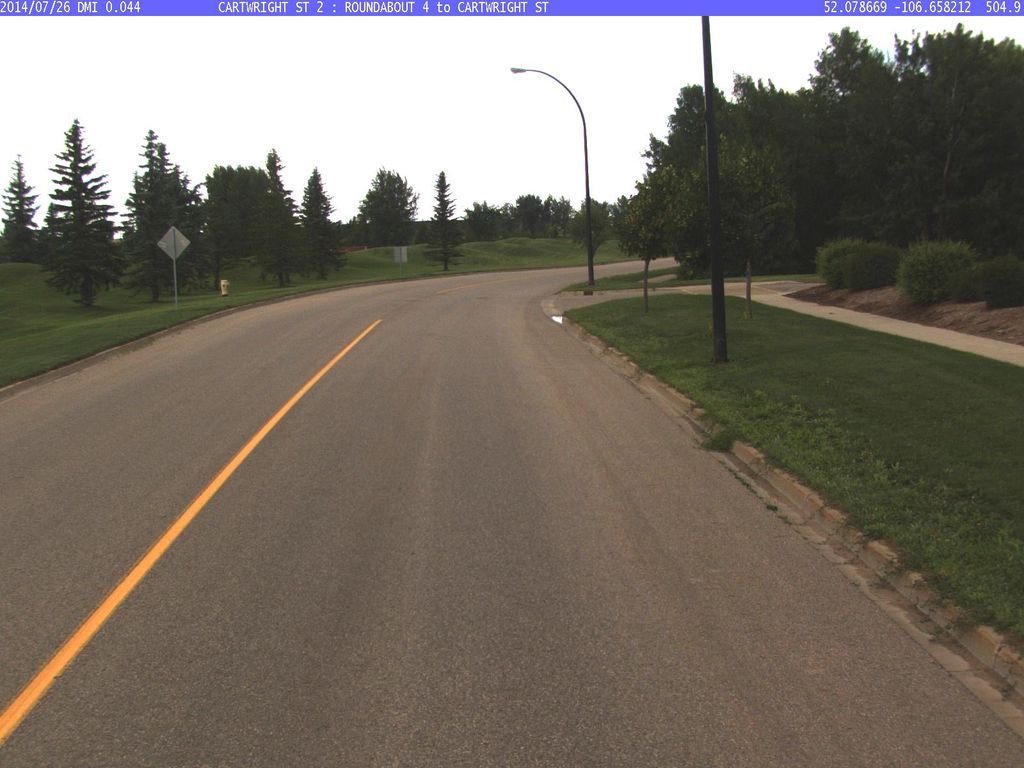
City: saskatoon